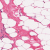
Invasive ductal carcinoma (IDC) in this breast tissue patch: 0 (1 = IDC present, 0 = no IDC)